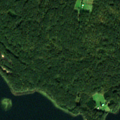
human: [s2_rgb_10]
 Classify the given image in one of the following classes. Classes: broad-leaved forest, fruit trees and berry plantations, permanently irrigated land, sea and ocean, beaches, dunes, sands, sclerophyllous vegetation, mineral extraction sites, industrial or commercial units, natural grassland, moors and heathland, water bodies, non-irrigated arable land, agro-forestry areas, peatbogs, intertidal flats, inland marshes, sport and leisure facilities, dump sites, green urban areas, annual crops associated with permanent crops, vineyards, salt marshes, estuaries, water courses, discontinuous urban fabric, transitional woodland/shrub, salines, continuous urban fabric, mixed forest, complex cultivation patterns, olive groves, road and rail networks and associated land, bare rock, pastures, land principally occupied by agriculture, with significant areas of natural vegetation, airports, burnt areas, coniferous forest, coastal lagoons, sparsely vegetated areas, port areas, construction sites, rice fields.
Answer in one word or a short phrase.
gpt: coniferous forest, water bodies